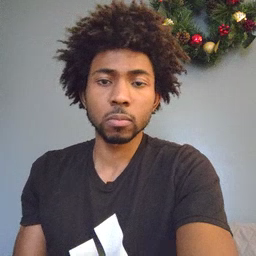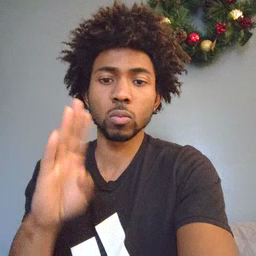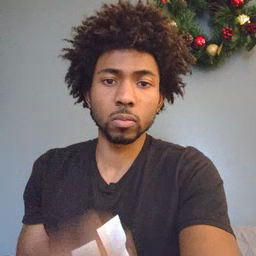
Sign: open